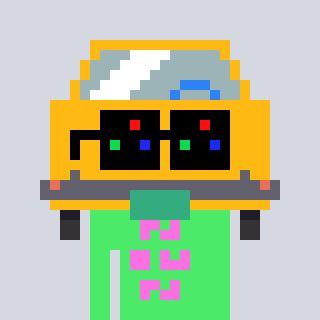
a pixel art character with square black sunglasses, a taxi-shaped head and a teal-colored body on a cool background